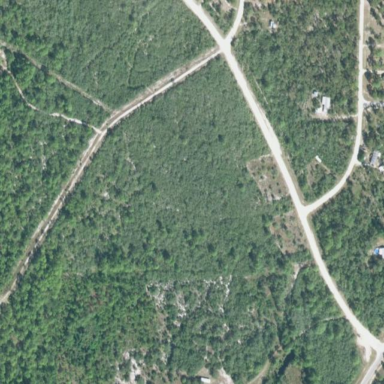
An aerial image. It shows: Patch of scrub vegetation.